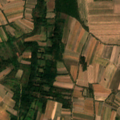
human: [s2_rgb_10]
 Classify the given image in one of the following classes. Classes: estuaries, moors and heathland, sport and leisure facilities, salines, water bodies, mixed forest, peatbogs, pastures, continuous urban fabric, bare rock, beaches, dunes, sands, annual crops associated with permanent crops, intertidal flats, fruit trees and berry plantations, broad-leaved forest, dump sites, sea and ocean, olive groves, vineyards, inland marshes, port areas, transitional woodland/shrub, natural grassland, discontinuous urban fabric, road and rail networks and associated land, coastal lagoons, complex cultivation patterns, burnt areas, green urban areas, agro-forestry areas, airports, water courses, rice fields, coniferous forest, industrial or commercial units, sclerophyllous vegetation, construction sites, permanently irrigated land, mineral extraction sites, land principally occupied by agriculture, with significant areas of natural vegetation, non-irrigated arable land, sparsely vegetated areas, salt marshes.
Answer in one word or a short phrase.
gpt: non-irrigated arable land, complex cultivation patterns, land principally occupied by agriculture, with significant areas of natural vegetation